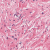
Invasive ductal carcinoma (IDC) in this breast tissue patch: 0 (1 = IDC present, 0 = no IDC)